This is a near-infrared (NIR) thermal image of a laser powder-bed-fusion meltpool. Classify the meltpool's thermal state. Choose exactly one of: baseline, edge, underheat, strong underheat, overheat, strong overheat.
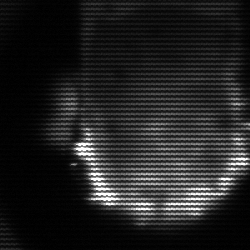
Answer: baseline